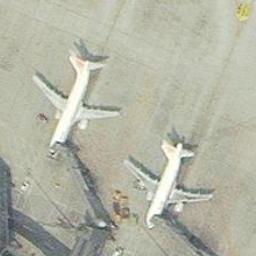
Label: airplane